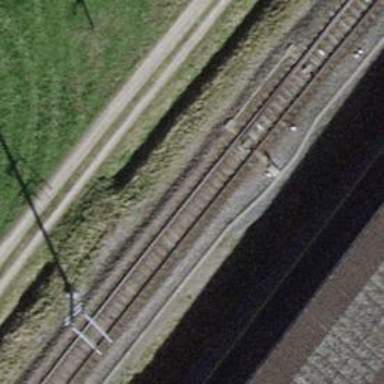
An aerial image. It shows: Railway switch.